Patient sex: F
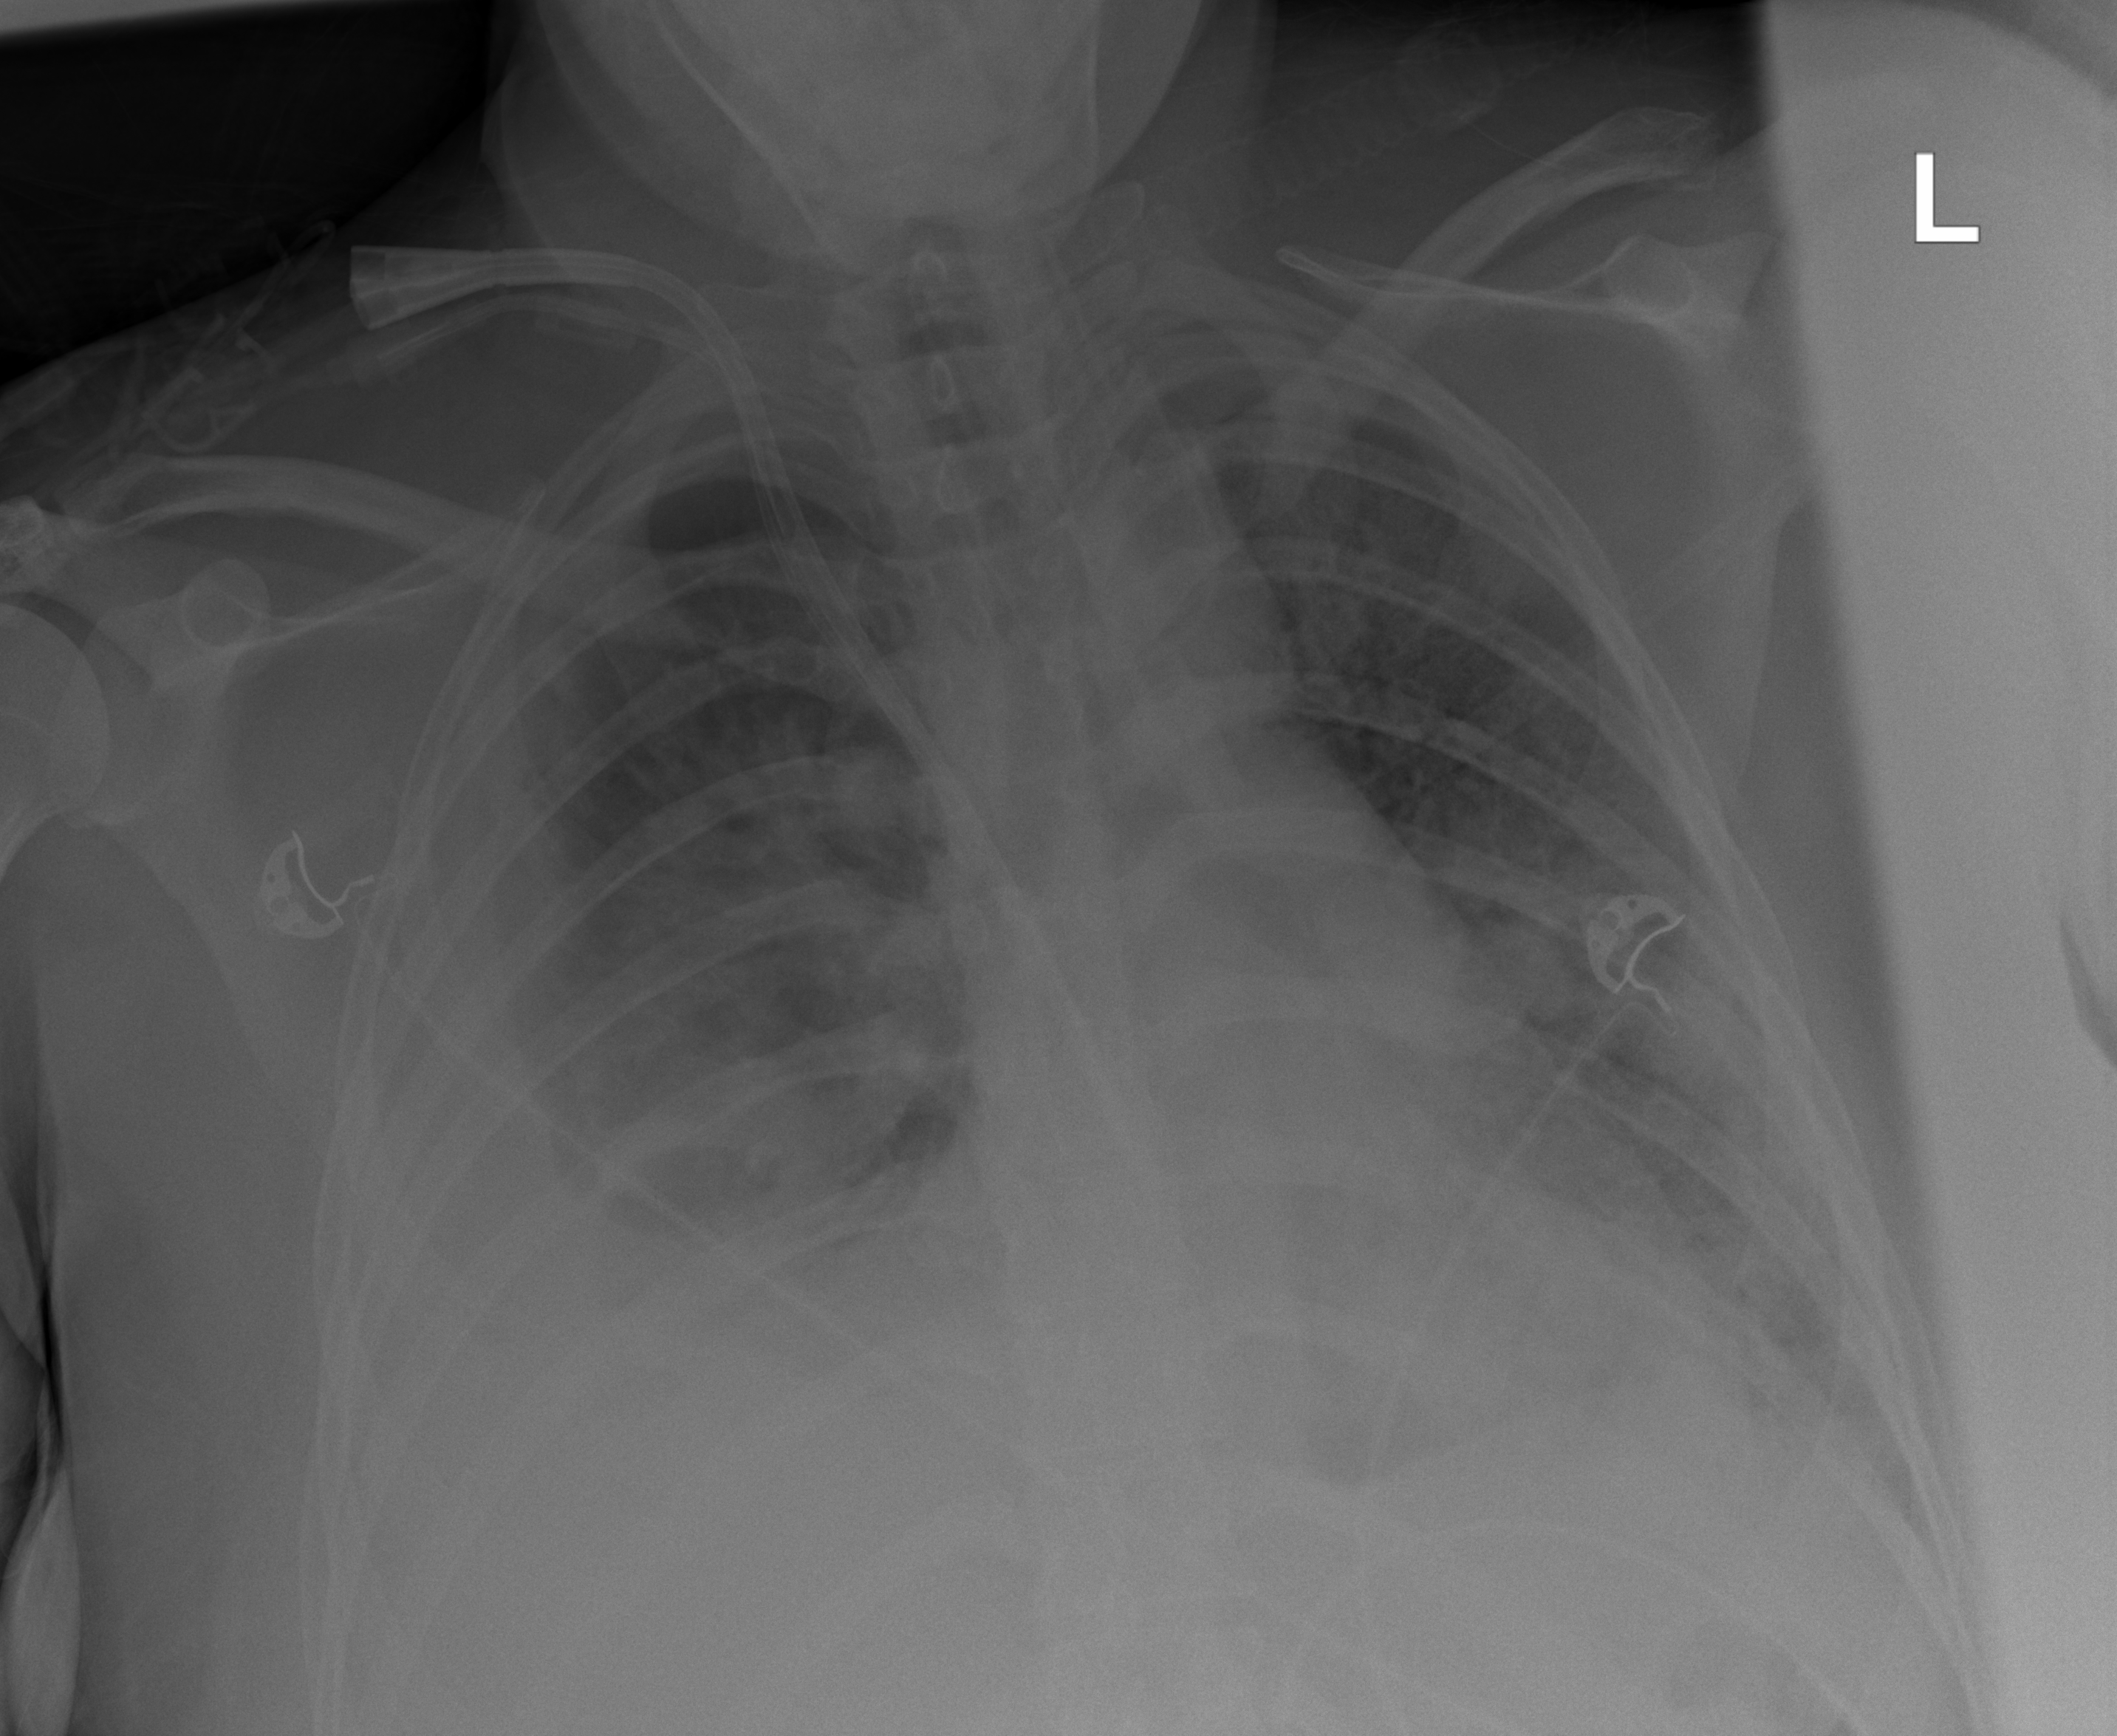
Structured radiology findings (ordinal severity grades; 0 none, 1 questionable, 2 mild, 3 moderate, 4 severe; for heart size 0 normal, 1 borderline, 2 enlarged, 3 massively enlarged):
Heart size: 0
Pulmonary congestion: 1
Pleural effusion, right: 3
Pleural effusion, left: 2
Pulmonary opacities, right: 3
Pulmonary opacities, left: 3
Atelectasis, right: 3
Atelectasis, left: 2